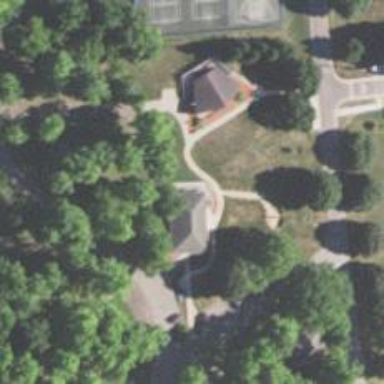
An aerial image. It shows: Disc golf course for leisure activity.